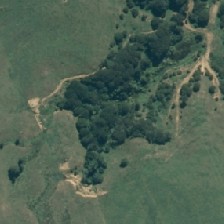
Land cover: manuka_kanuka